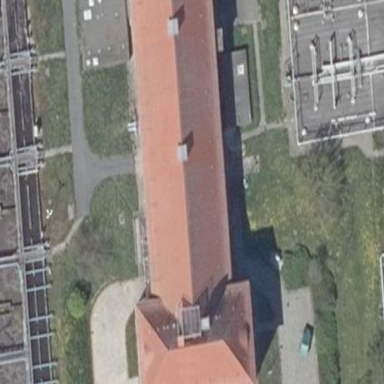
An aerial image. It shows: Service building with hipped roof made of roof tiles.